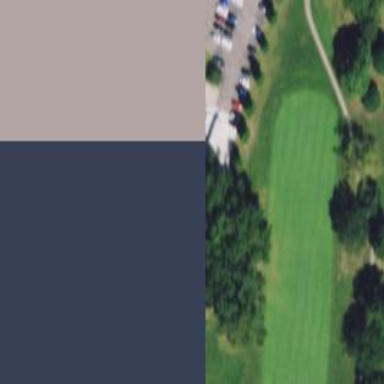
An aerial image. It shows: Clubhouse building at golf course.